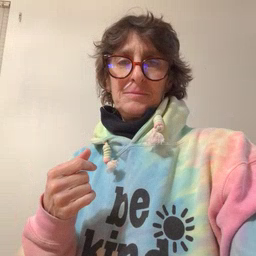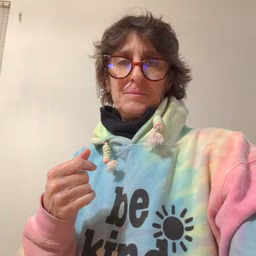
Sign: puppy